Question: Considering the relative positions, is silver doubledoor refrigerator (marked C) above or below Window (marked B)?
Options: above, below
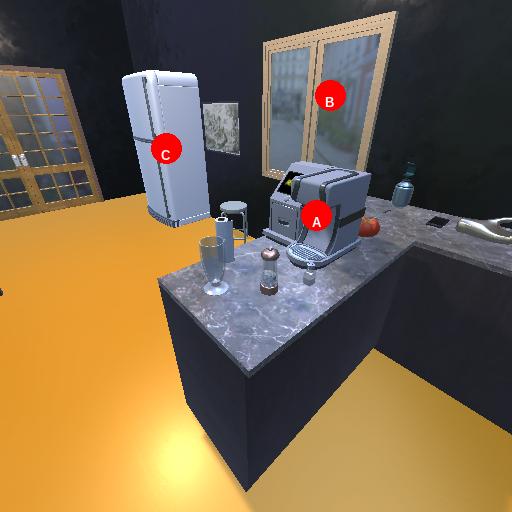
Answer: above